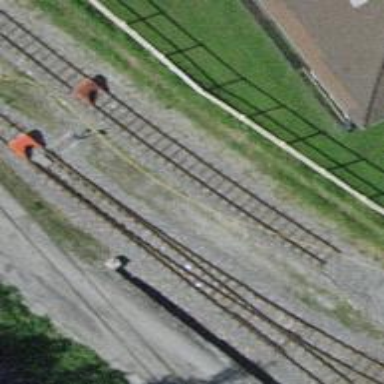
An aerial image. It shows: Disused railway siding with one track.